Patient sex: F
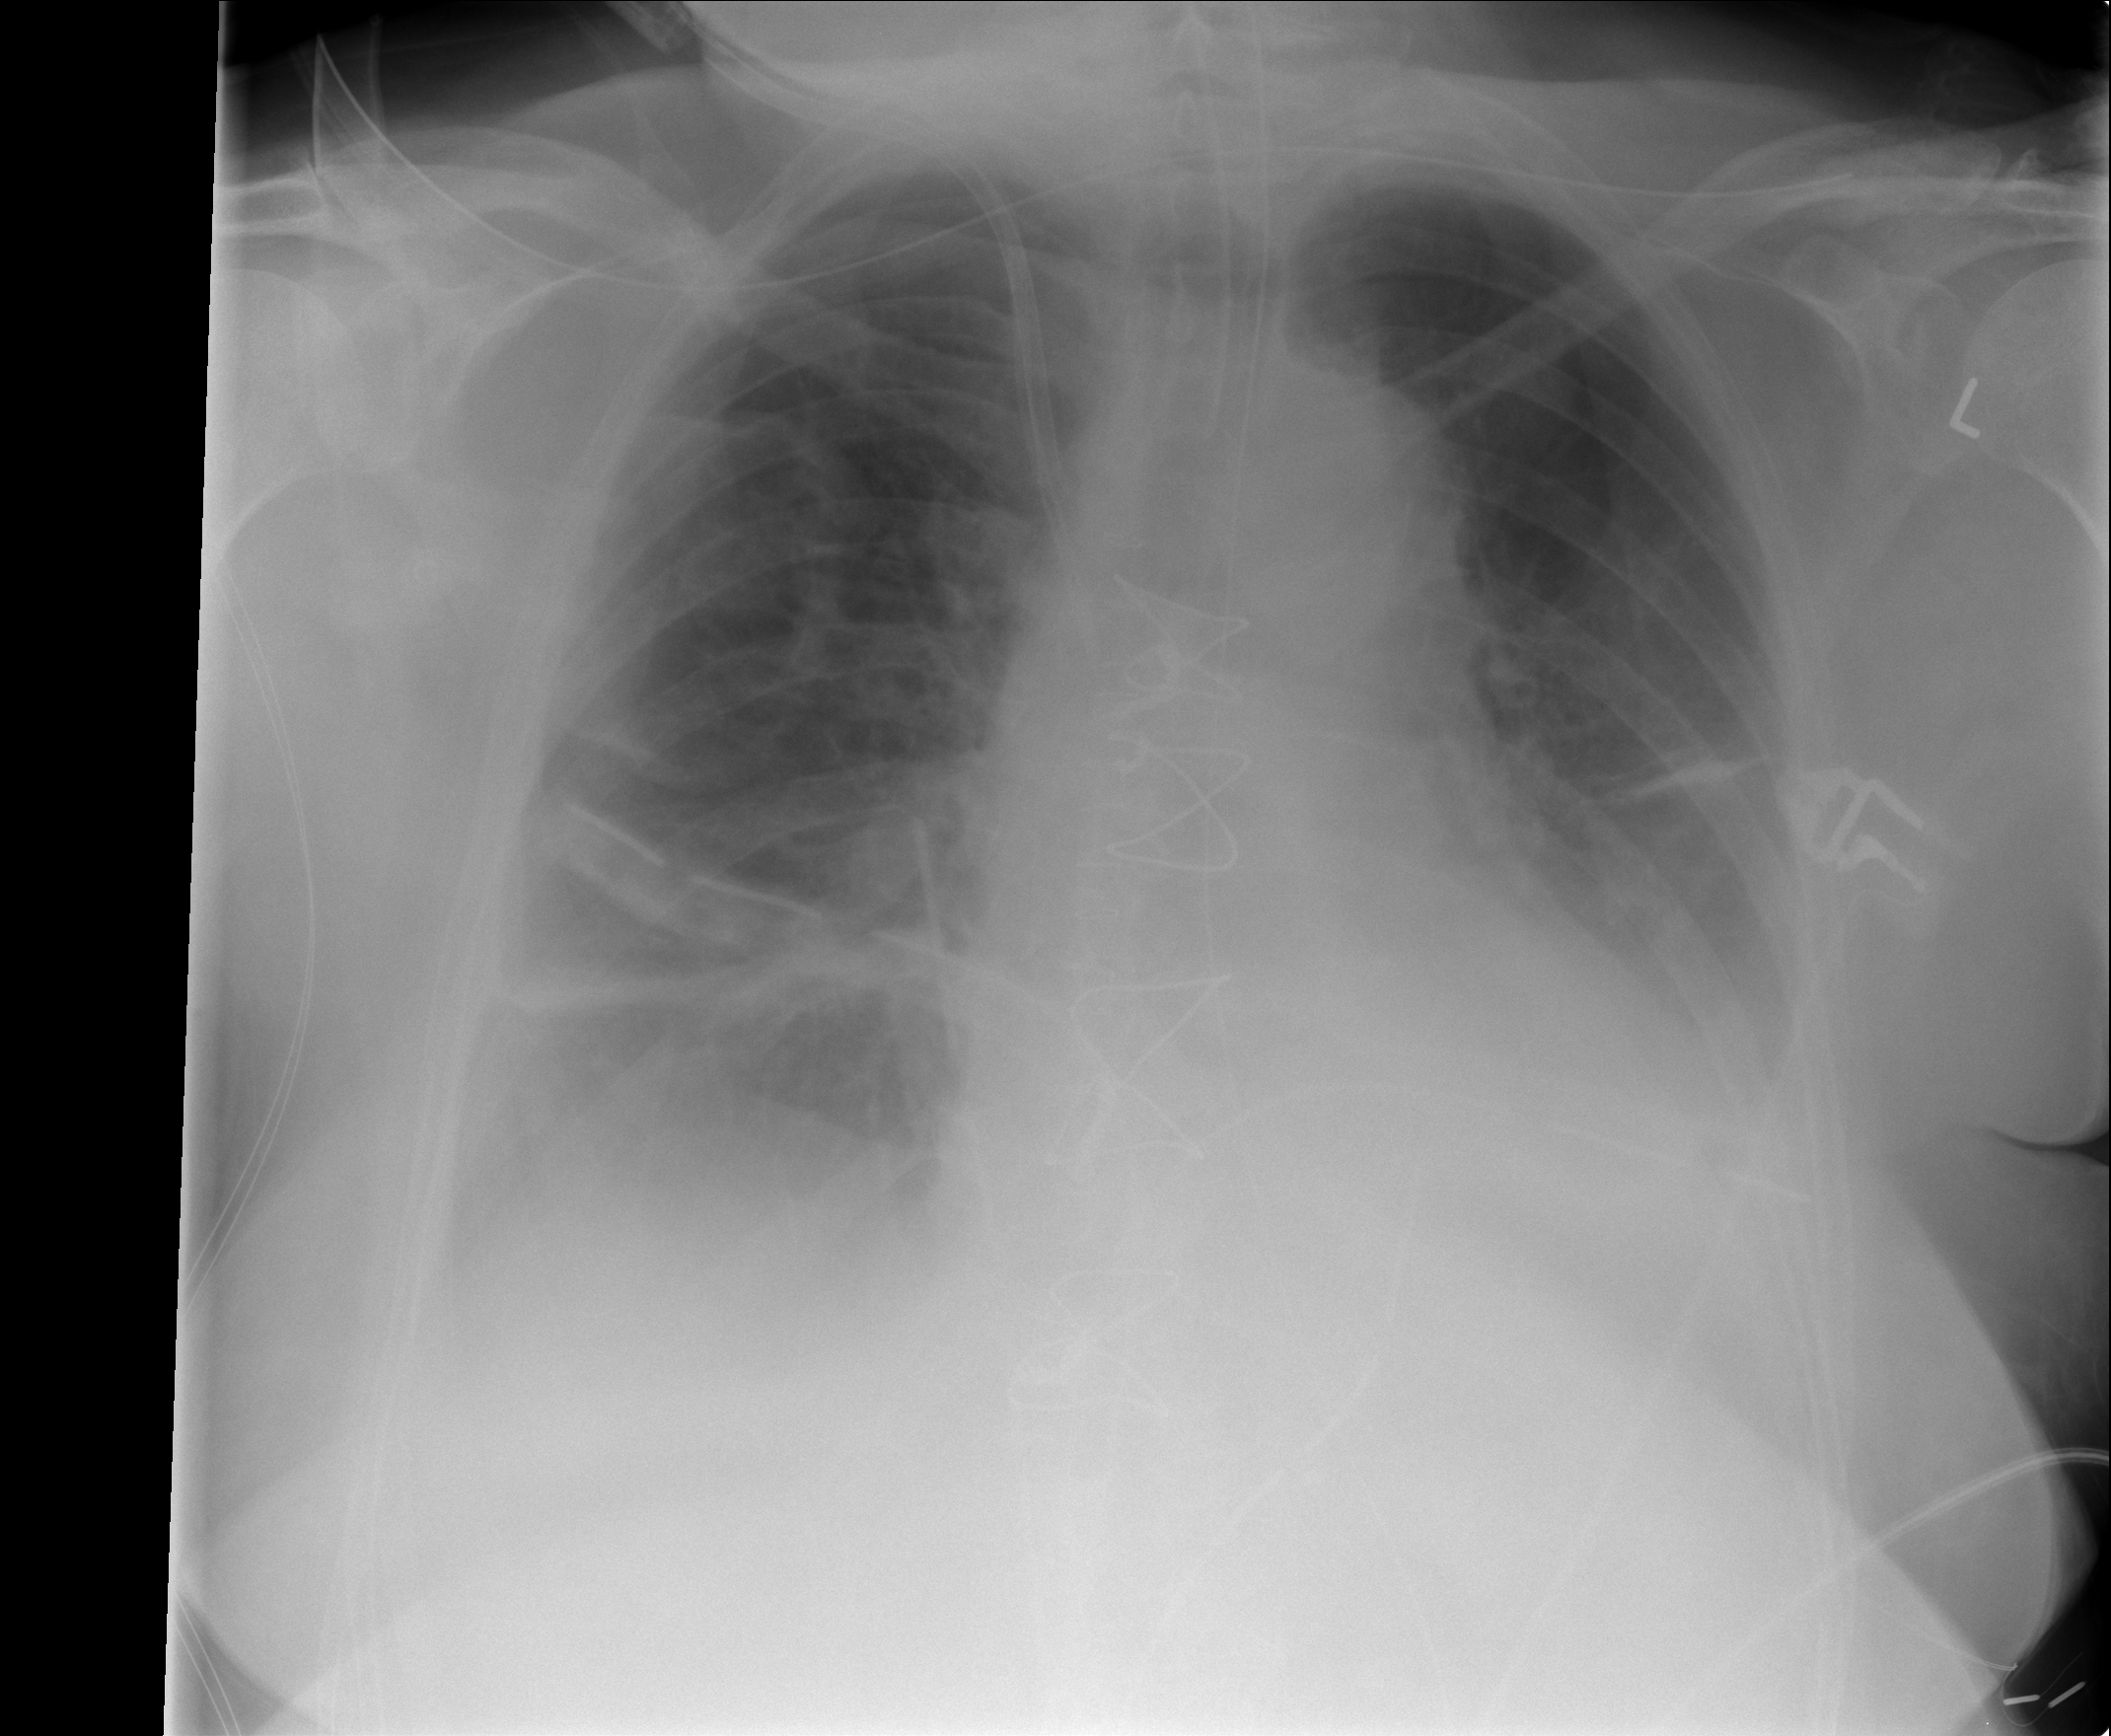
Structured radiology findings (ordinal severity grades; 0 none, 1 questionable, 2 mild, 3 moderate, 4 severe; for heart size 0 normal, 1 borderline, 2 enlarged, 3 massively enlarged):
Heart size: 2
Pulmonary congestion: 2
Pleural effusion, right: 2
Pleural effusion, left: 2
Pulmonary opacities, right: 1
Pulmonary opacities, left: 1
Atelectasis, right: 2
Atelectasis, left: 2